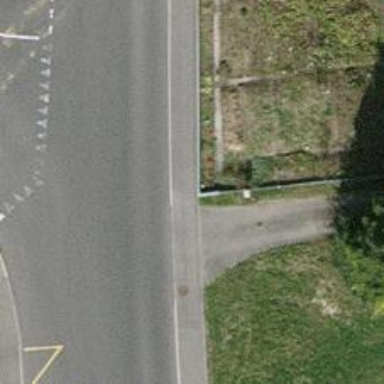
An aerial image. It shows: Bus stop with platform for public transport.